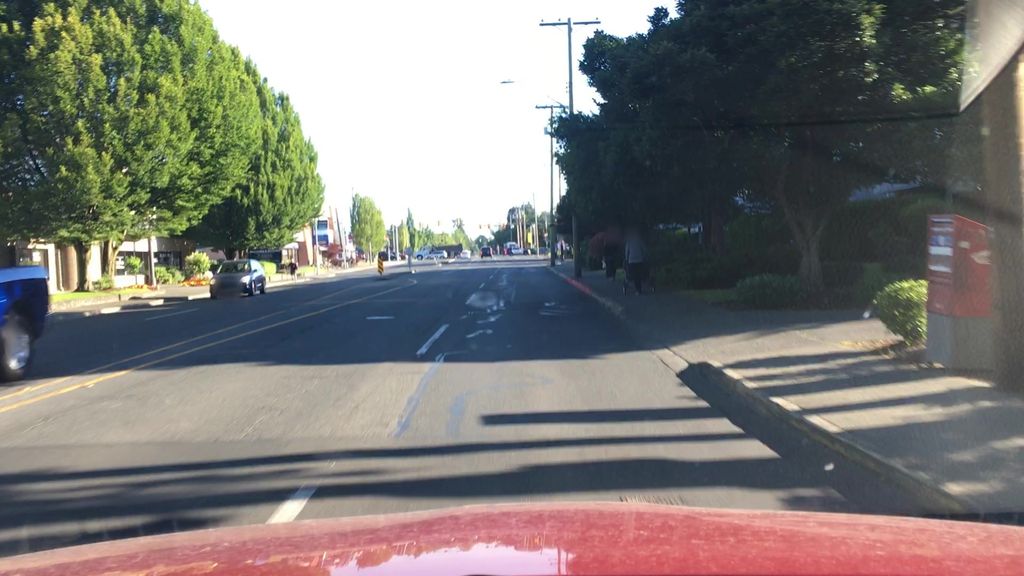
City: victoria